Question: I have 2 span tags with the same class but one has an extra class which only adds a 'display:block'. The problem is that the tag which has a 'display:block' style creates an extra padding. If you put the two tags one next to the other you can notice the padding size difference. Is there a way to remove this extra padding for the tag with 'display:block' ?
Here's a <URL>
And here's the two span tags zoom image, the one on the left is the one without display block. And the one on the right has a display: block.

PS: In this example the padding difference is negligible, but in my website, the difference is more than this.
Thank you :)
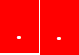
Answer: Use '<p>' instead.
Here is working example: <URL>